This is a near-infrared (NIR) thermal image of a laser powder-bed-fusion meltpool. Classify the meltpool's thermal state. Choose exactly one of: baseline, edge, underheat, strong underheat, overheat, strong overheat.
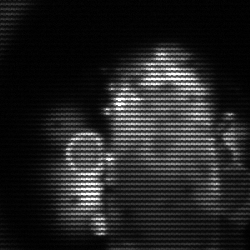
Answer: strong underheat